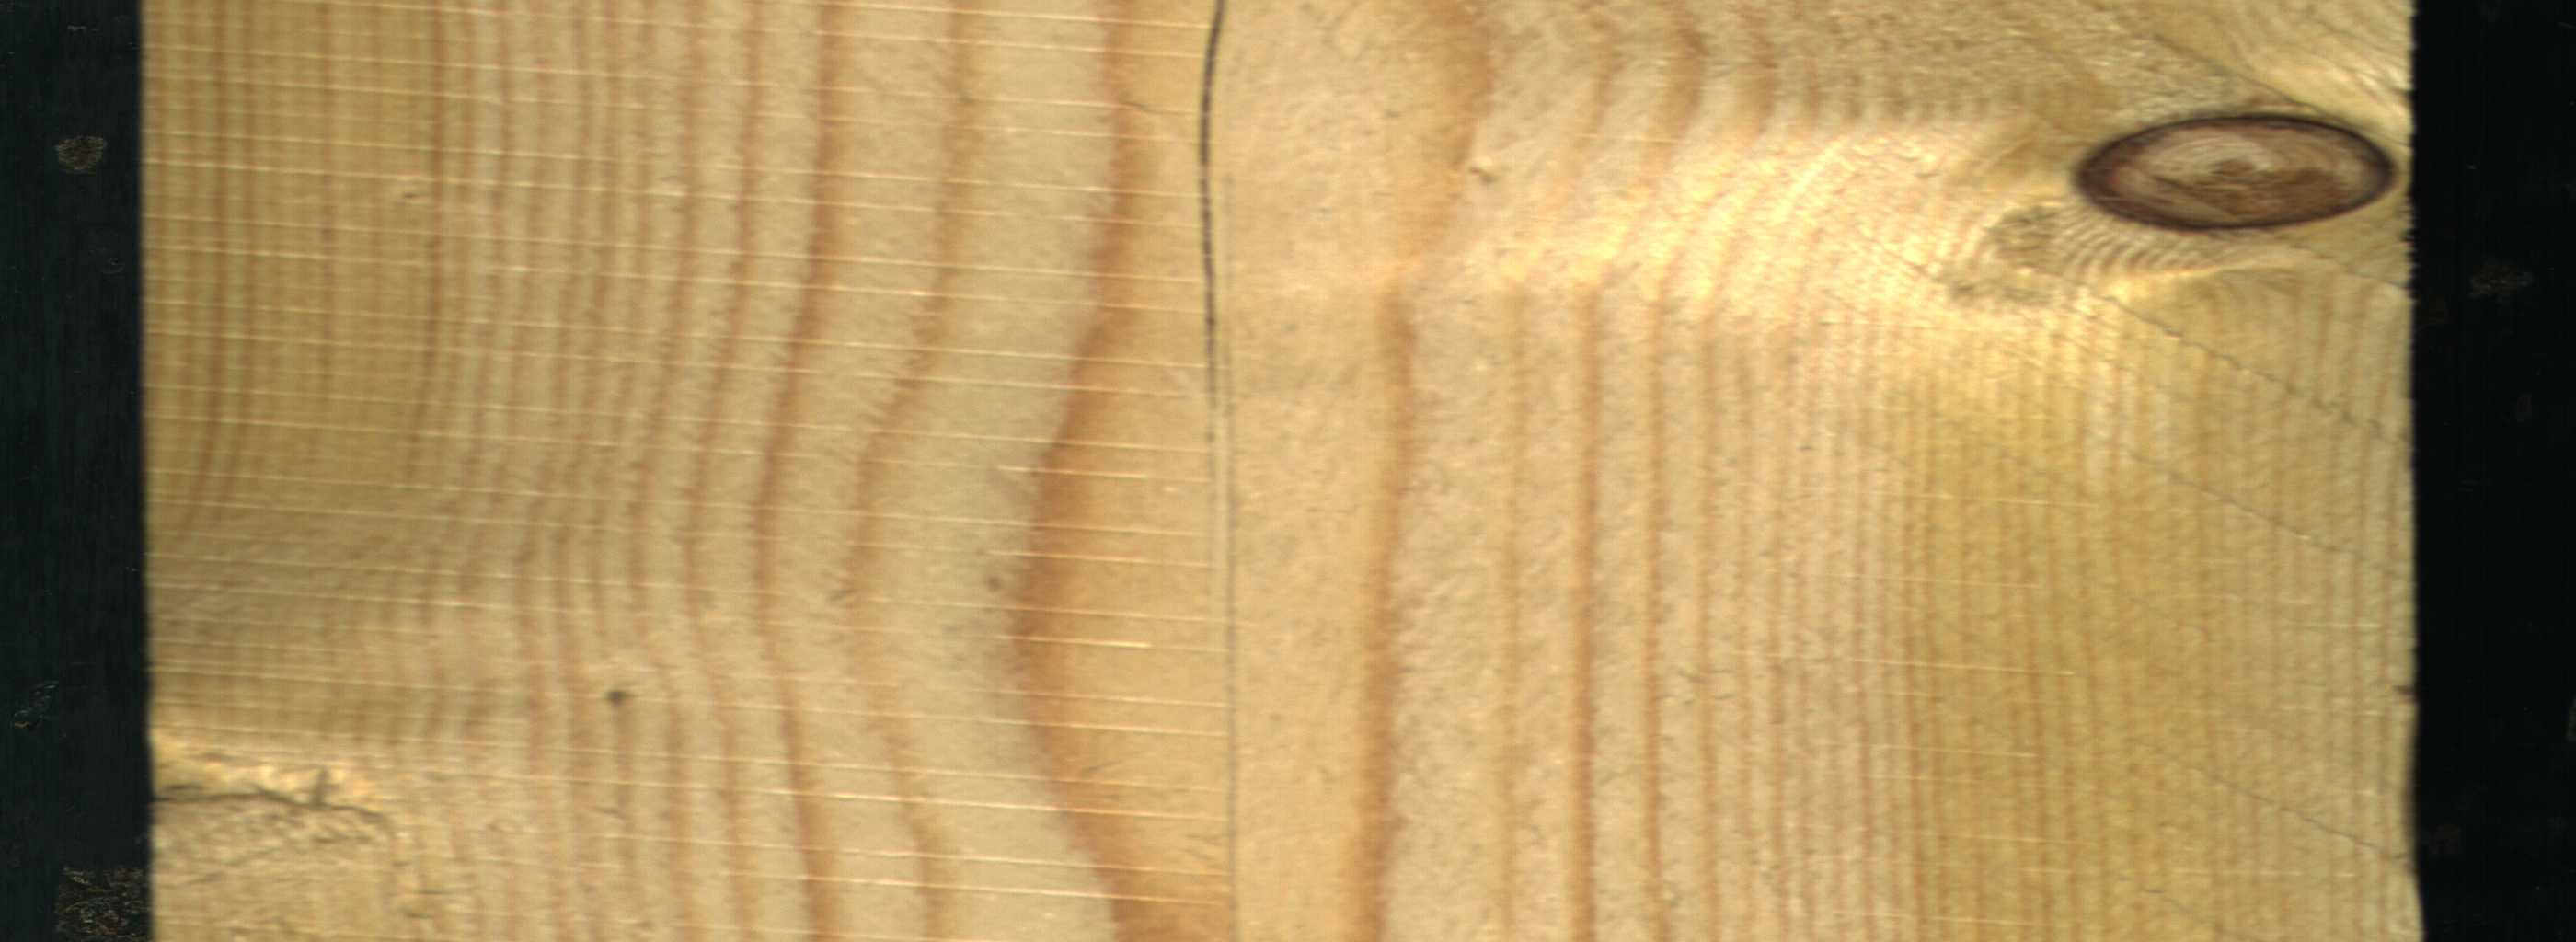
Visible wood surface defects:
Crack
Live_Knot